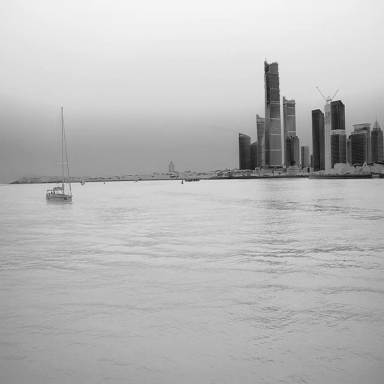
There are three objects shown in the infrared image, including two sailboats, and a container_ship.